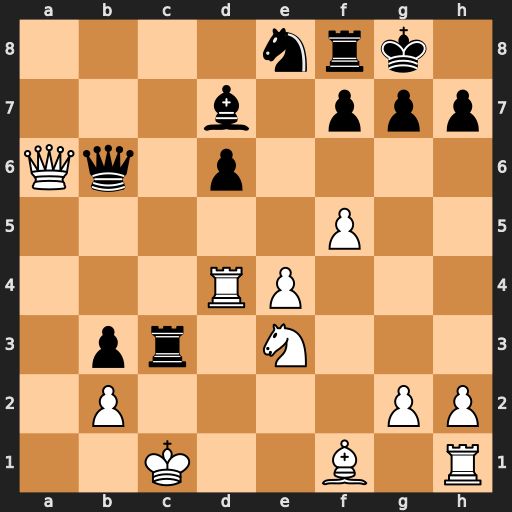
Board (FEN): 4nrk1/3b1ppp/Qq1p4/5P2/3RP3/1pr1N3/1P4PP/2K2B1R
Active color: w
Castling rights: -
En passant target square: -
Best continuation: bxc3 b2+ Kb1